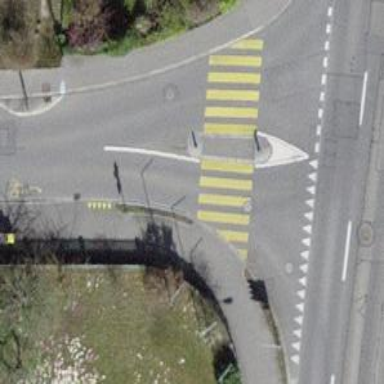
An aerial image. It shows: Zebra crossing with pedestrian island.